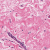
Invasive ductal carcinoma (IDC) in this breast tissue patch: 0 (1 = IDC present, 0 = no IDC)